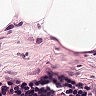
Metastatic tissue present: no